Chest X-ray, PA view. Patient: 52 years old, sex M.
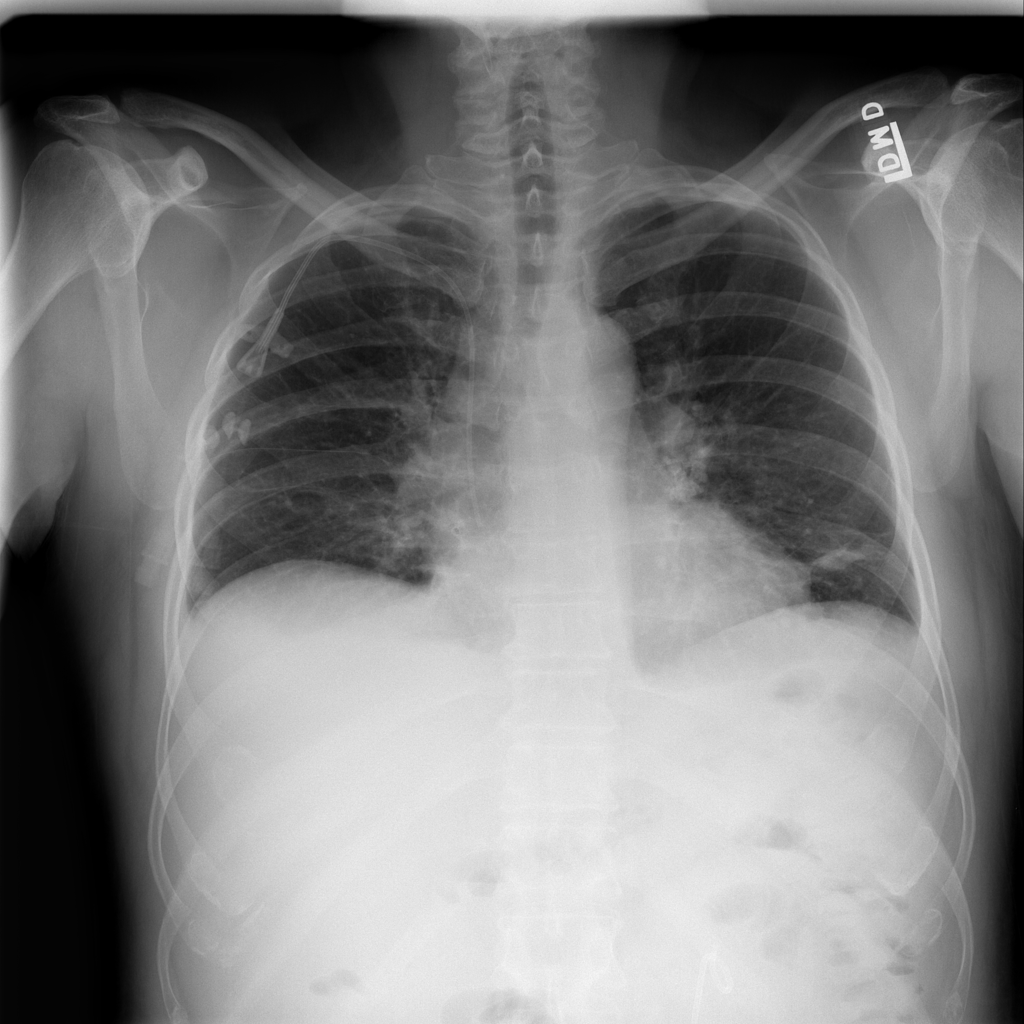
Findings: Nodule